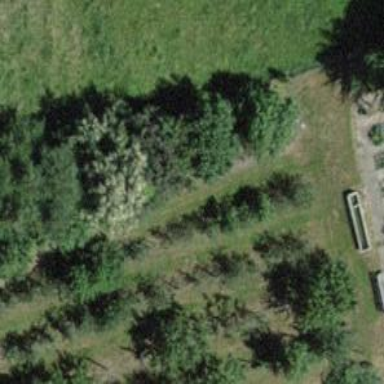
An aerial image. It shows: Orchard.